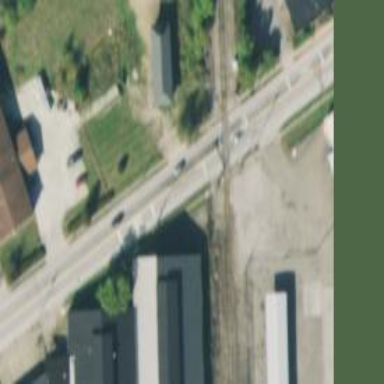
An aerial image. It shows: Crossing for the railway.